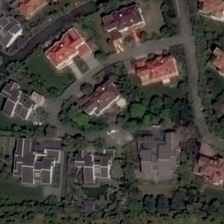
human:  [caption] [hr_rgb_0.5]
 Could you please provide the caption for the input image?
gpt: the neighborhood is a residential area .

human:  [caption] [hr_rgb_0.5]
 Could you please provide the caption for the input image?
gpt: many trees were planted around the house .

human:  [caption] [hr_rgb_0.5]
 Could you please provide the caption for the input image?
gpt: the neighborhood is a residential area .

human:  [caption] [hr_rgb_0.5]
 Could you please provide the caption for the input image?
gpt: many trees were planted around the house .

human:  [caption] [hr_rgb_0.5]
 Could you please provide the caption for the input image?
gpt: the neighborhood is a residential area .